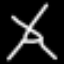
Label: The Eiffel Tower